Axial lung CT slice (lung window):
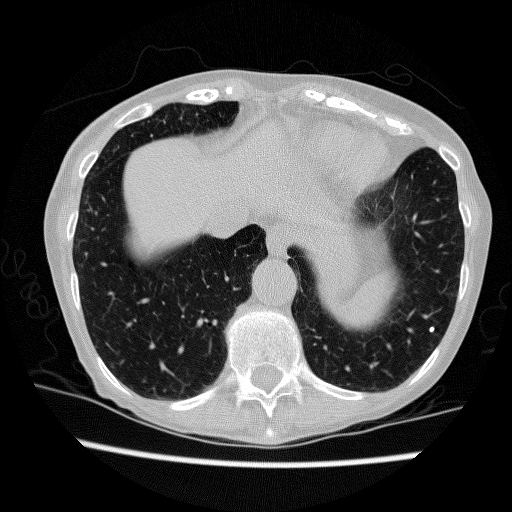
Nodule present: no